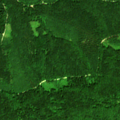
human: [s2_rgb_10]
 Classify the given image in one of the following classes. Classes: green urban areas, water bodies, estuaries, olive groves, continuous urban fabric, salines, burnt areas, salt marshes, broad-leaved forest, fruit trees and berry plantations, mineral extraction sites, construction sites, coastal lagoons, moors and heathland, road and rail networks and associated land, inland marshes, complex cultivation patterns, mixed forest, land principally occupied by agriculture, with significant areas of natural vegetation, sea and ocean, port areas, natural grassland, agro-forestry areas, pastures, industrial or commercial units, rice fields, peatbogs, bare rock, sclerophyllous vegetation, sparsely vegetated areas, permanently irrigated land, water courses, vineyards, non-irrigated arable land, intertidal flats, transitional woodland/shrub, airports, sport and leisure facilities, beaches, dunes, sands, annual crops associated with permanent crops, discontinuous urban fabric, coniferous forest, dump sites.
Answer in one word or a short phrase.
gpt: coniferous forest, mixed forest